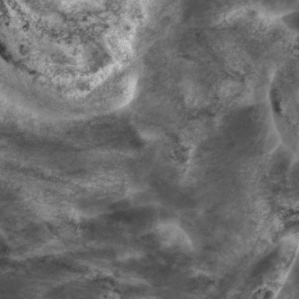
Label: non_frost